Field crop: tomato
Growth stage: 1
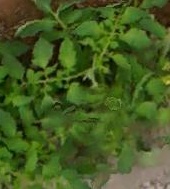
Species: tomato